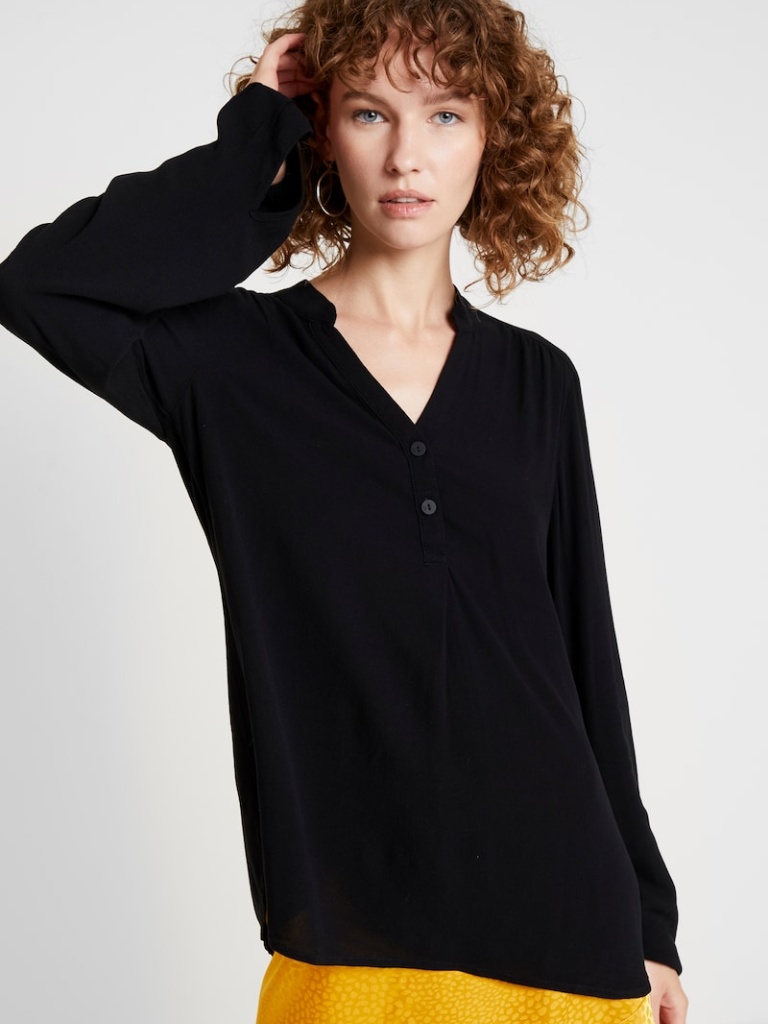
cotton loose a long-sleeved with the sleeves down hip length Untucked henley blouse